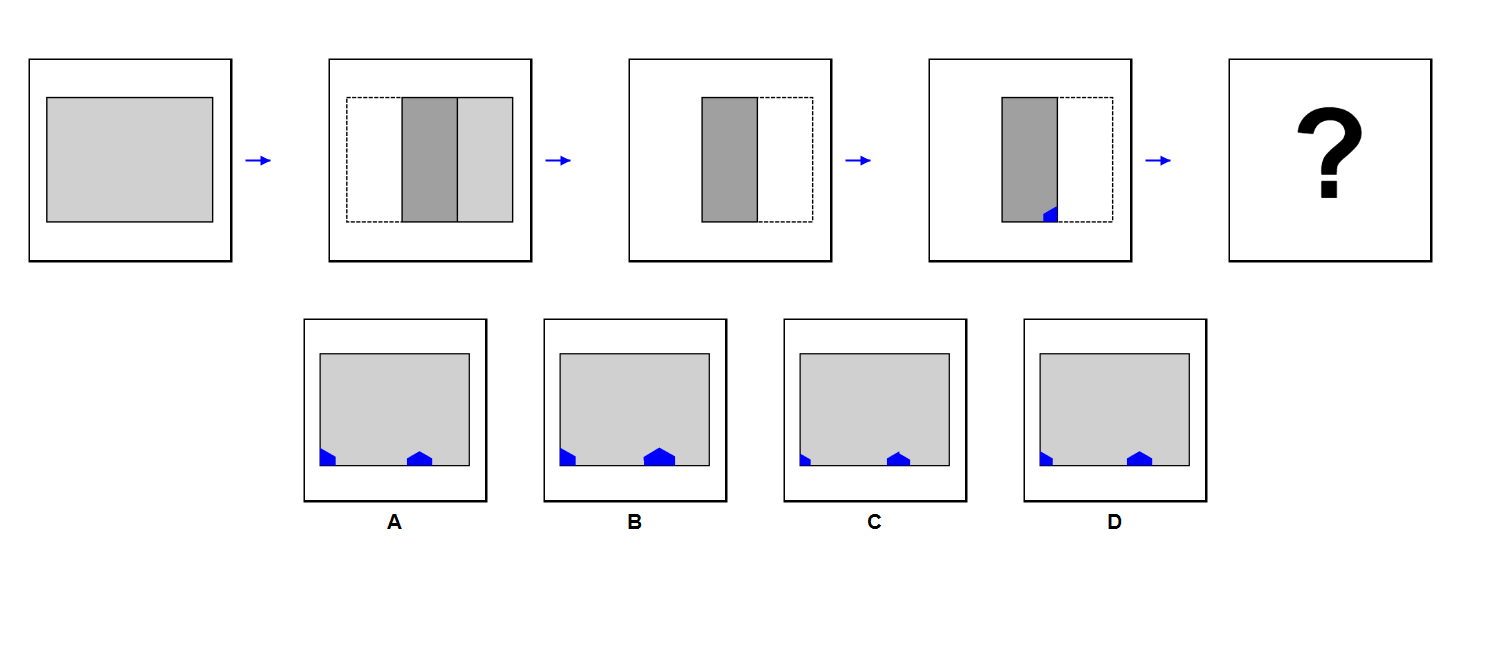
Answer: D